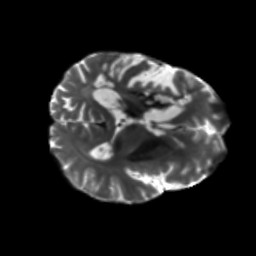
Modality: T2w
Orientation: axial
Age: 45
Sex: male
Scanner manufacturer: siemens
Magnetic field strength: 3 T
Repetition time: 5.47 s
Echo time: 0.0854 s